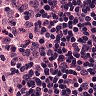
Metastatic tissue present: no